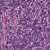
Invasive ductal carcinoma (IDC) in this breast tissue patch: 1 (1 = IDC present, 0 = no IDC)